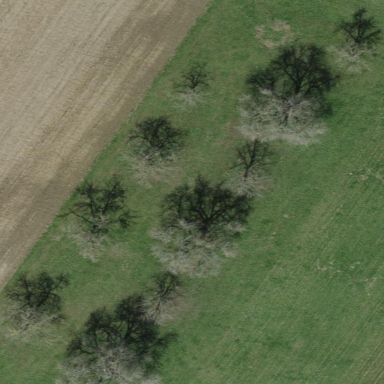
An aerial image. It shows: Orchard.